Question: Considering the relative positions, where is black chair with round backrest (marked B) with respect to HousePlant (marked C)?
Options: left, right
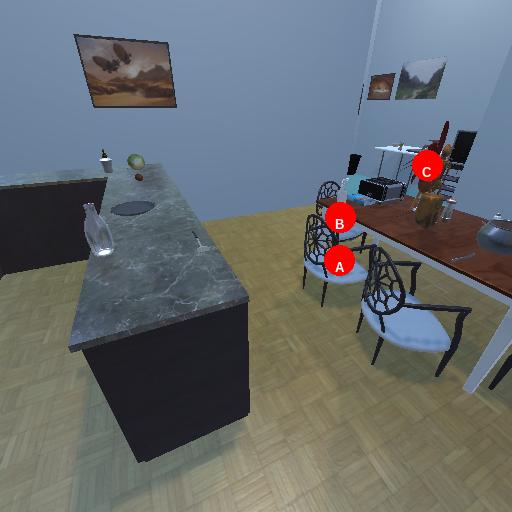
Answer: left